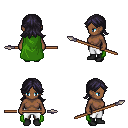
a pixel art fantasy rpg character, female body template, human, dark skin, green cape, white pants, raven loose hair, black shoes, spear, four views (front, back, left, right), 2x2 character sprite sheet, small pixel art, hard edges, no anti-aliasing